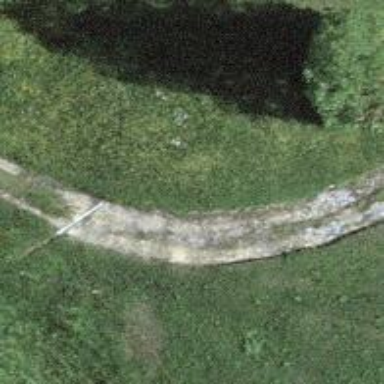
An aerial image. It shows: Track with grade 2 gravel surface.